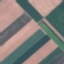
Land use / land cover: AnnualCrop